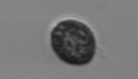
Label: Pseudochattonella_farcimen